Question: Considering I have two smartphones, A and B. If I am holding smartphone A, is there a way to determine the location of B in relation to myself?
So if we had the situation of this image:
:
it would tell me B is at position (2, 1).
Inventive methods like using the strength of wifi signals to get position are more then welcomed. Could I also determine if there is a wall between the two phones?
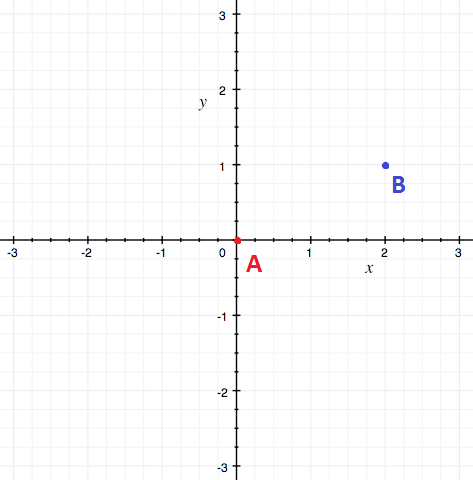
Answer: As far as I understand, both Bluetooth and Wi-Fi signals move in a radial wave in all directions - so while you may be able to measure the distance between the two terminals, I doubt this would give you a correct reading, since it could either be on your "side" of the circular area or another one equidistant to the source of the signal.
While GPS may be the obvious solution since it provides exactly what you're looking for, I'm not sure if you're including this as an option. Once you get the two coordinate sets for the devices, it's a matter of calculating the offset (N/S and E/W) from device 1.
This makes me think on the accuracy given by GPS, which considering that you were including the tag Bluetooth in the question and since Bluetooth has a range of around 15-30 feet (type 2-3) and the GPS has an error margin of 25-35 feet, this may not be good either.
If you manage to get a connection (Bluetooth) between the two devices, you'd already know your in that range, but not in what direction. You can get a signal strength measure from <URL> but there-again I'm not sure as to how to detect in what direction the user is relative to you, just how close he is, in any direction. Hell the other device could be on top of you or under you and you'd get virtually the same reading as next to you given equal distances.
This is all on a "static" approach, meaning both devices are stationary. However if you measure that value and then take a step to your left and re-measure you can tell if you're closer or further away from the source, so with a little trial and error of one of the devices moving you could determine a relative position, this however may not be useful for you since you'd either need to tell the phone manually that you moved left and to re-measure or use something more complicated like monitoring the accelerometer of the phone which could tell in what direction the phone moved and map the strength of the signal.
Am I losing my mind? .
No answer as far as I'm concerned for now, just thoughts. Depending on what the application will do, there may be other viable approaches. This is my brain-dump answer so hopefully someone else can read it and come up with a more elaborate answer instead of rumbling thoughts.